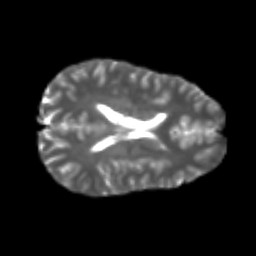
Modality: T2w
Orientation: axial
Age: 24
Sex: male
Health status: healthy
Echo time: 0.074 s